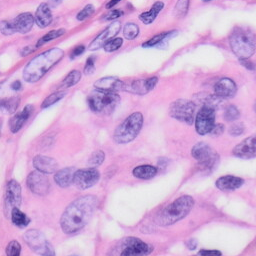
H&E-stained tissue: Skin